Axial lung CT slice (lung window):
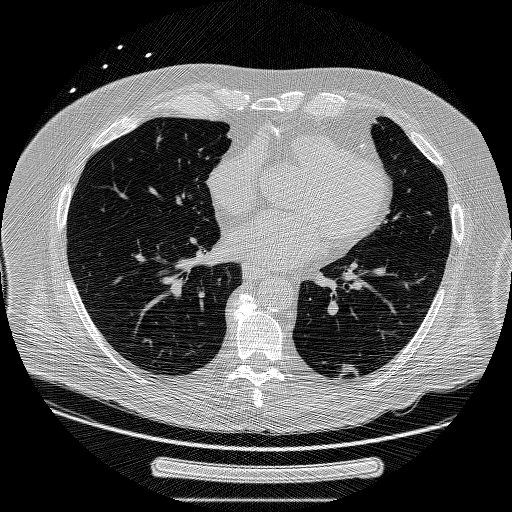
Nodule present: yes
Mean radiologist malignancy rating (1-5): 4